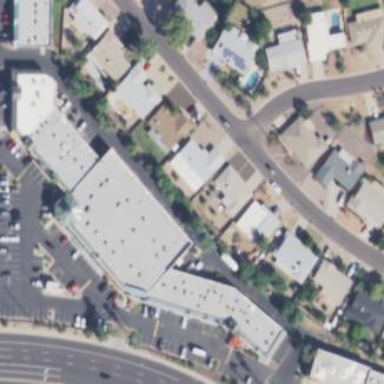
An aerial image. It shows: Retail area.